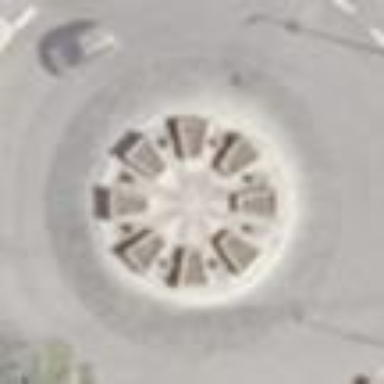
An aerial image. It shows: Unclassified road with asphalt surface leading to roundabout.